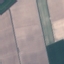
Land use / land cover: AnnualCrop